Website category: restaurant
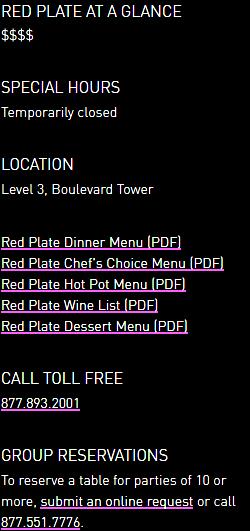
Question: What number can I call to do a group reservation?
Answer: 877.551.7776

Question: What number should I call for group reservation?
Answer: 877.551.7776

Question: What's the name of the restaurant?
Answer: Red Plate at a glance

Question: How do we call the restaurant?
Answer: Red Plate at a glance

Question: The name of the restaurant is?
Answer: Red Plate at a glance

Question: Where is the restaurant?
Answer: Level 3, Boulevard Tower

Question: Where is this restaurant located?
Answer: Level 3, Boulevard Tower

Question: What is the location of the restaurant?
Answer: Level 3, Boulevard Tower

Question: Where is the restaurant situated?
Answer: Level 3, Boulevard Tower

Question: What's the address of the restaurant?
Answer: Level 3, Boulevard Tower

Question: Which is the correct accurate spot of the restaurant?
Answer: Level 3, Boulevard Tower

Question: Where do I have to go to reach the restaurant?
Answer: Level 3, Boulevard Tower